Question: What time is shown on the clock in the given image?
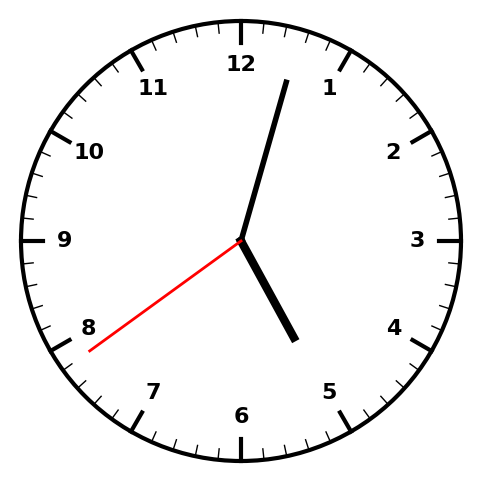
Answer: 05:02:39